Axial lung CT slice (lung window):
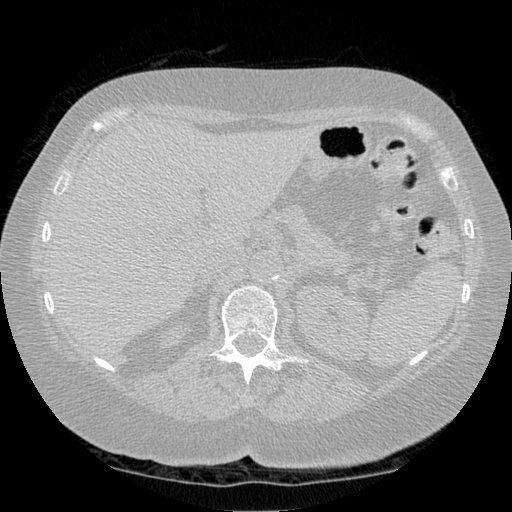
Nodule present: no